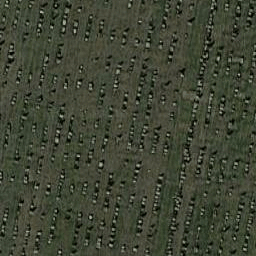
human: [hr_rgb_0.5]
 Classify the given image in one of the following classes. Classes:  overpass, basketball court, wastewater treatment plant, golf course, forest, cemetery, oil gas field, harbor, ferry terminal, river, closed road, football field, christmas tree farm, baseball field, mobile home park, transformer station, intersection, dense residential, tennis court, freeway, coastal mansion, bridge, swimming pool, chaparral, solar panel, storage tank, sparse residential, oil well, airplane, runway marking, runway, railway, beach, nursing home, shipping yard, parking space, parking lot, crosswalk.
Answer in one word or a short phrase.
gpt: cemetery